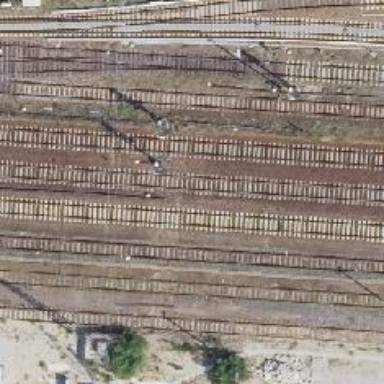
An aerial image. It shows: Railway signal.